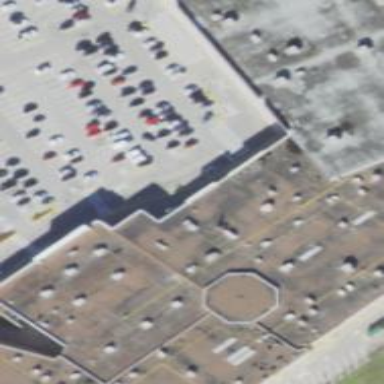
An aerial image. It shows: Retail building which is mall.